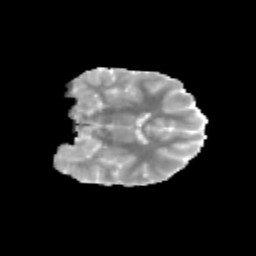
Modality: MD
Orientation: coronal
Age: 10
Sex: female
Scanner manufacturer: siemens
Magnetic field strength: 3 T
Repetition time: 3.8 s
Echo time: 0.07 s